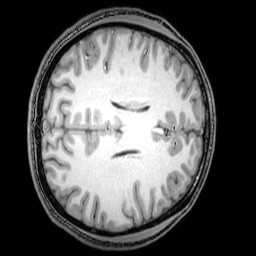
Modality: T1w
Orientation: axial
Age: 24
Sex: male
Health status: healthy
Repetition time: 0.081 s
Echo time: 0.037 s